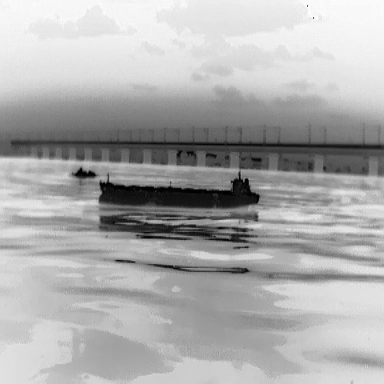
There are two objects shown in the infrared image, including a warship, and a liner.